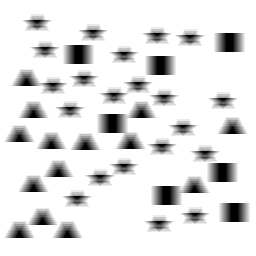
Squares: 7
Triangles: 14
Stars: 21
Total shapes: 42